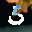
Label: 5